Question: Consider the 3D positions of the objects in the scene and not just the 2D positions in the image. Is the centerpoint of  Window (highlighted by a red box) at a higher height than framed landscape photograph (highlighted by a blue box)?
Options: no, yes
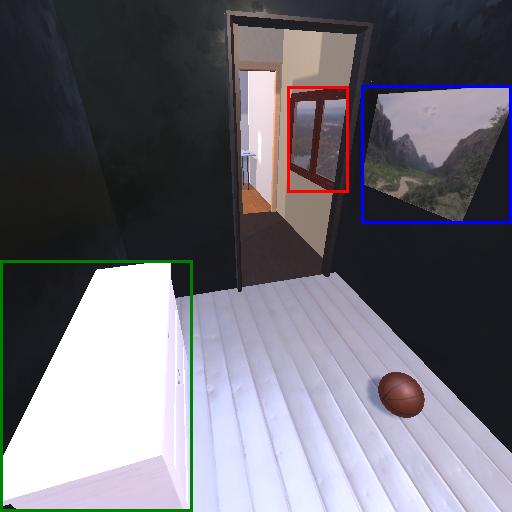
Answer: no